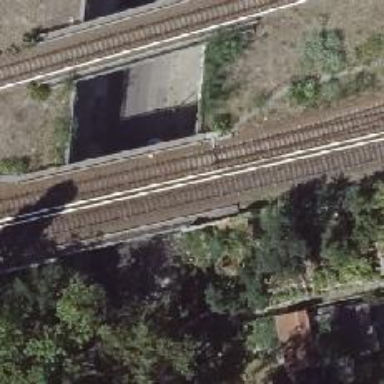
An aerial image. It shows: Bridge for the electrified light rail.